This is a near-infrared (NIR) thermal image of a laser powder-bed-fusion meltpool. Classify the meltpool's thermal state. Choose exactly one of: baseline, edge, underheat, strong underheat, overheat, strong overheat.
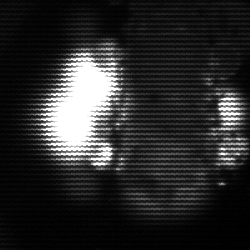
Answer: strong underheat